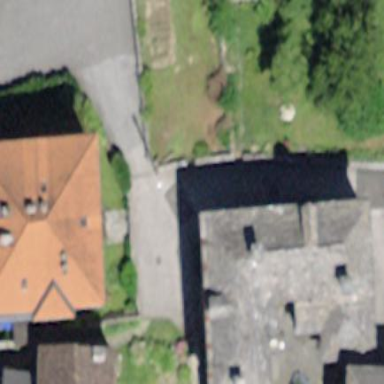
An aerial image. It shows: House with hipped roof.